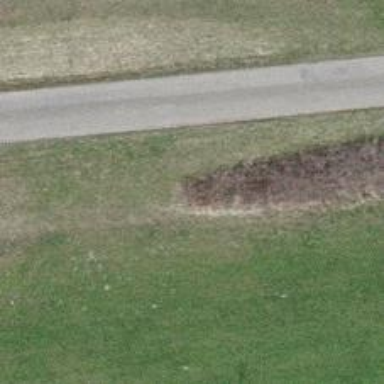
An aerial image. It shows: Hedge barrier.